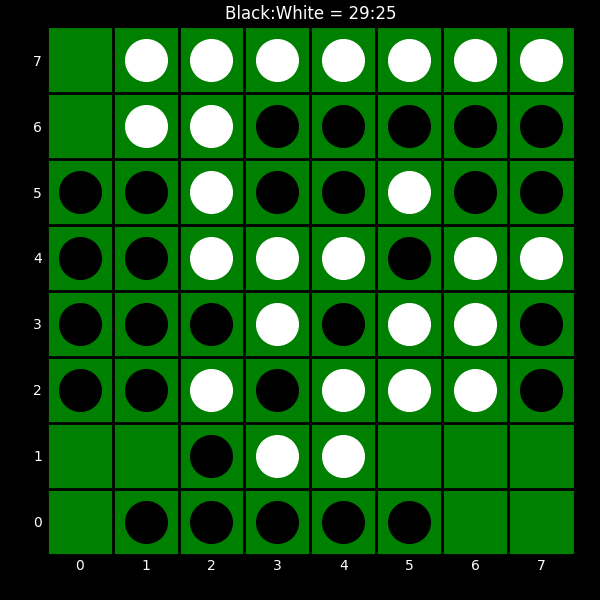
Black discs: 29
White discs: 25